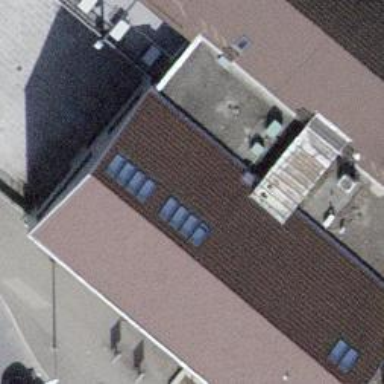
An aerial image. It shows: Restaurant.